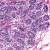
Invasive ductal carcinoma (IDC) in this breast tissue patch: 0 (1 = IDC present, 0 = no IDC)